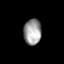
Tissue: skin
Cell type: Epithelial cells
Senescence score: 0.2505
Nuclear area (px): 441
Mean DAPI intensity: 158.914